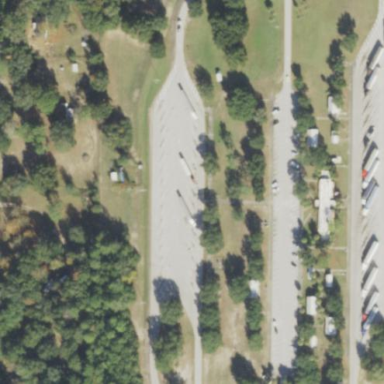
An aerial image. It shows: Rest area along the road.